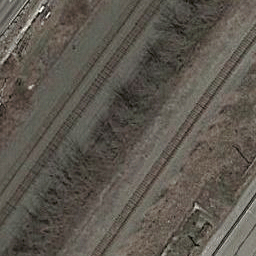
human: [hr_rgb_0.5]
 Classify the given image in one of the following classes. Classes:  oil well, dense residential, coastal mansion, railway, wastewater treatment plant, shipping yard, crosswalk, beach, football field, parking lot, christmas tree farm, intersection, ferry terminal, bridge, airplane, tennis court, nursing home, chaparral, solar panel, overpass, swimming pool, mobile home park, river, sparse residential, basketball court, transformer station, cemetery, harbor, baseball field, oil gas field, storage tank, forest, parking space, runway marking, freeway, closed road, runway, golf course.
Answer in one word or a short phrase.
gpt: railway